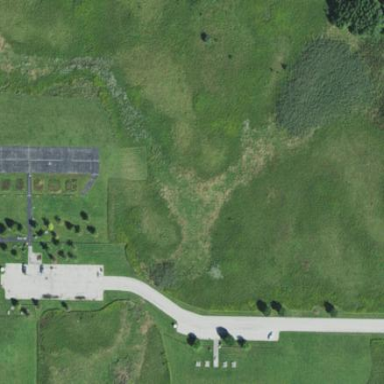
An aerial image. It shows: Grassy area with lush vegetation.